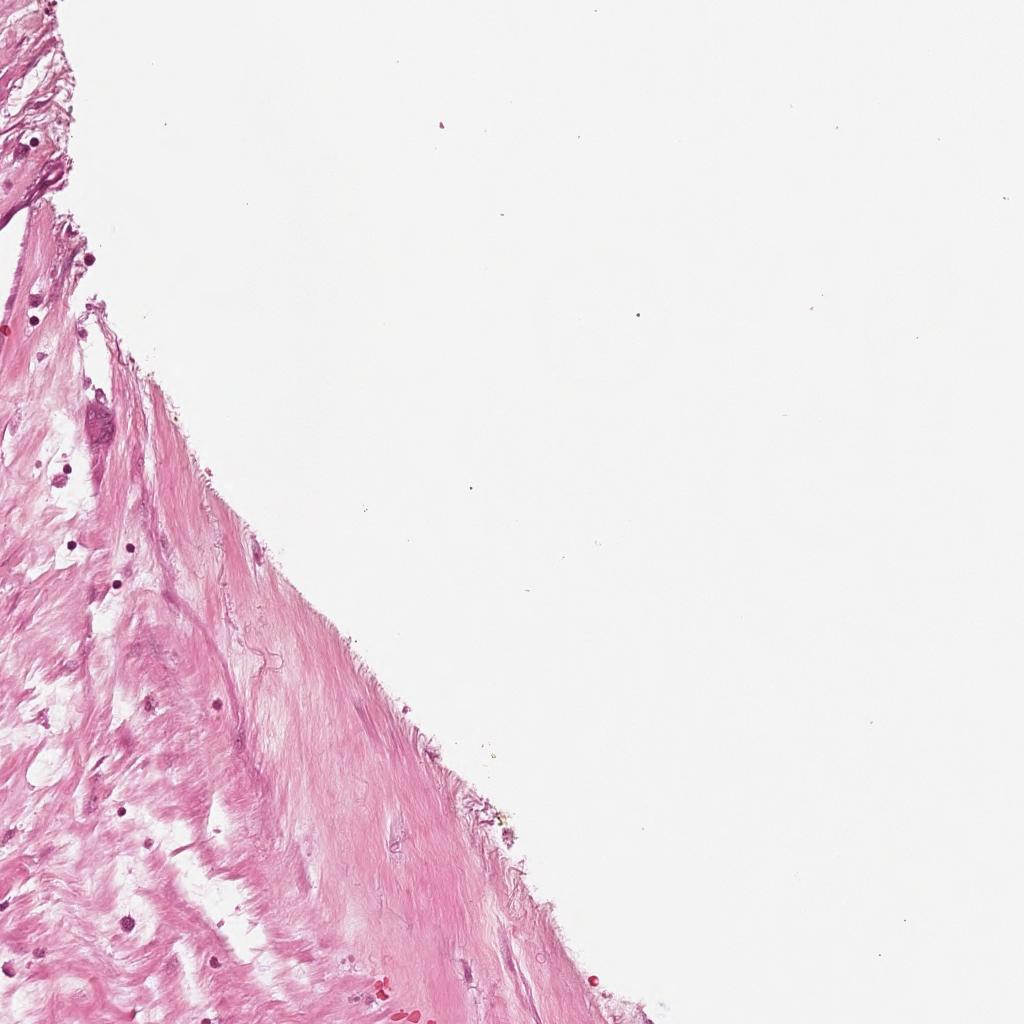
Label: Non-Viable-Tumor